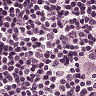
Metastatic tissue present: yes